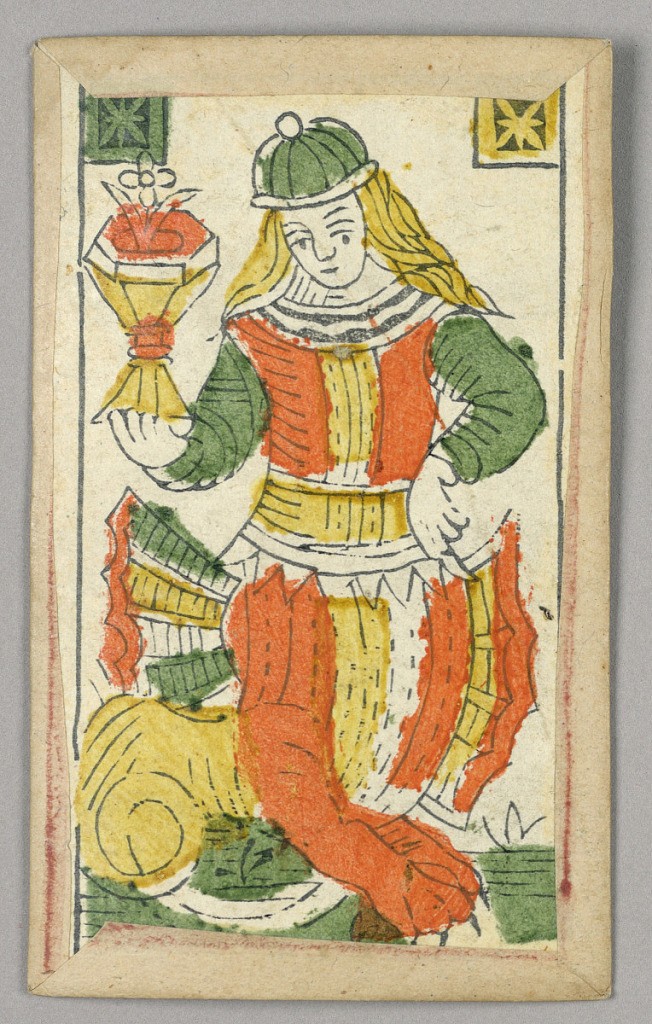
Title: Minchiate (Tarot) Playing Card
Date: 17th century
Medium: Stencil-colored woodblock print
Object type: Playing card
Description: Part of a set of Italian Minchiate playing cards.